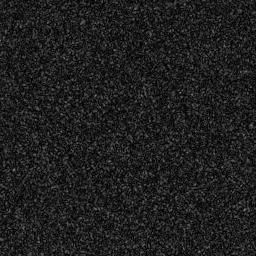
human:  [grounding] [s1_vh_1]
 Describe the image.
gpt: In the satellite image, there is  <ref>1 small ship </ref> <box>[[15, 42, 21, 52, 0]]</box> located at left,  <ref>1 small ship </ref> <box>[[19, 68, 24, 77, 0]]</box> located at bottom left.